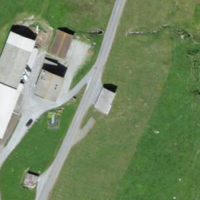
EUNIS habitat code: 55
Species observed at this site:
Mesembrina meridiana
Mitopus morio
Anthus spinoletta